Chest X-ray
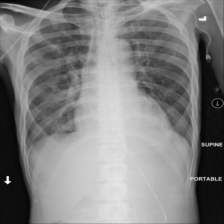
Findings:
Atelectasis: negative
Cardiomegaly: negative
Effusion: negative
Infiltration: negative
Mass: negative
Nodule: negative
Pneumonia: negative
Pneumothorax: negative
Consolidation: negative
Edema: negative
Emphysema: negative
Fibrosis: negative
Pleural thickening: negative
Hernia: negative